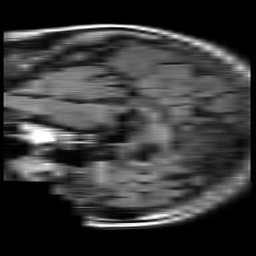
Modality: FLAIR
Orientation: sagittal
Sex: female
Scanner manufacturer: philips
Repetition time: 11 s
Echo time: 0.125 s